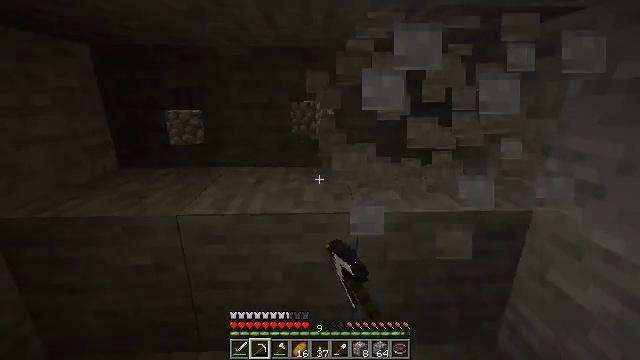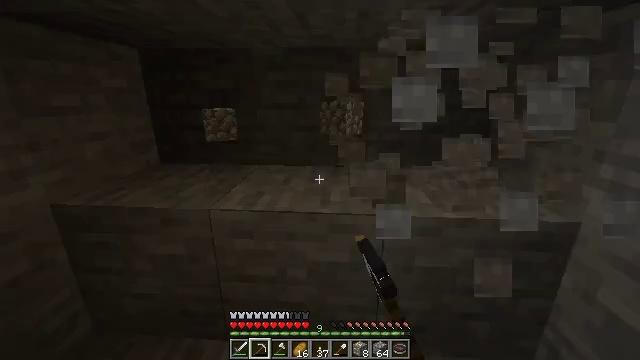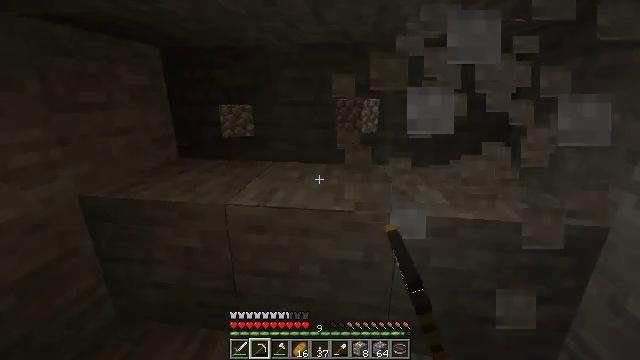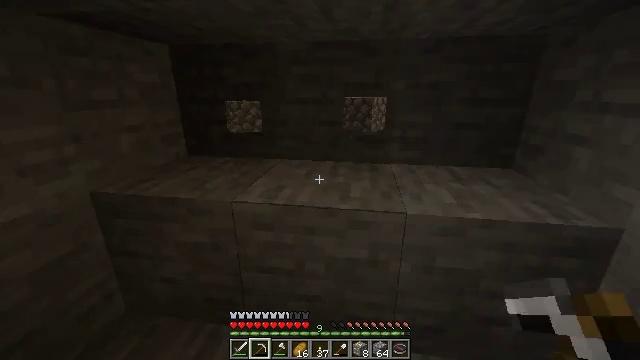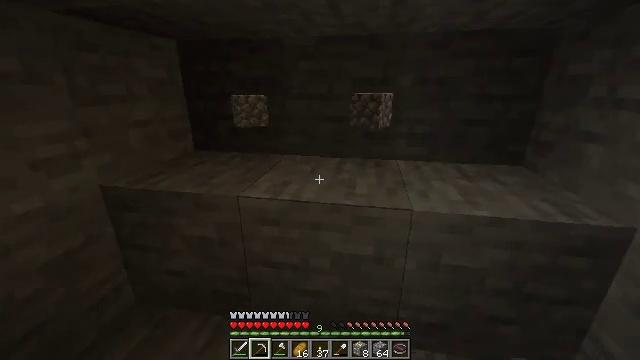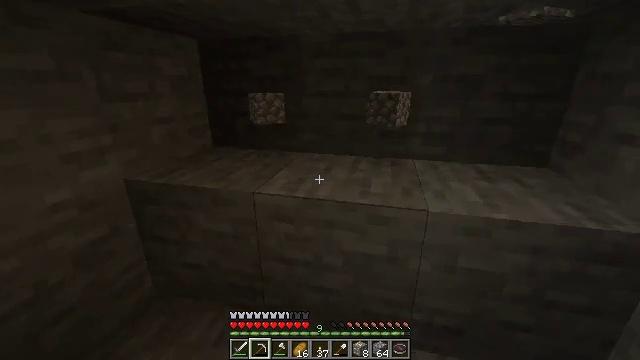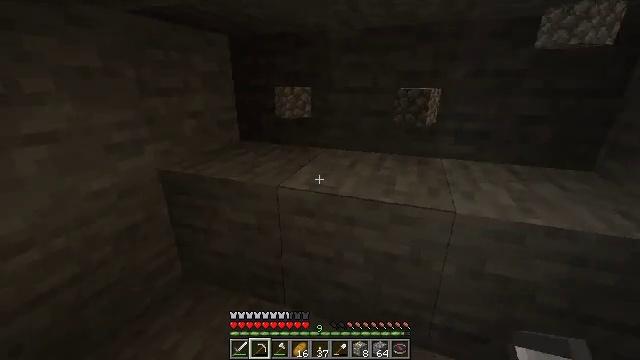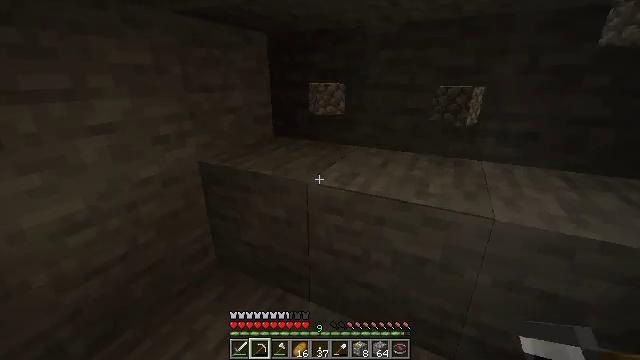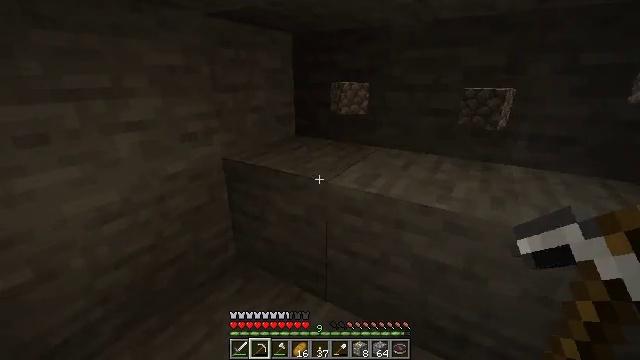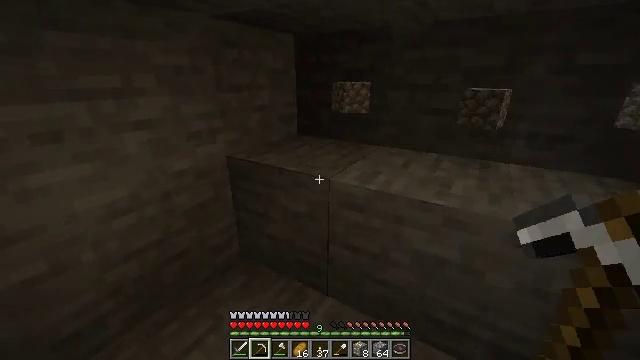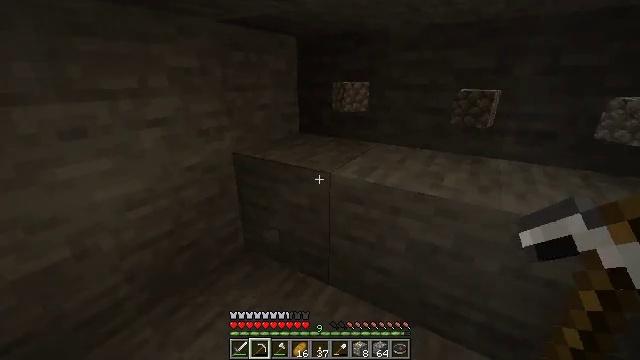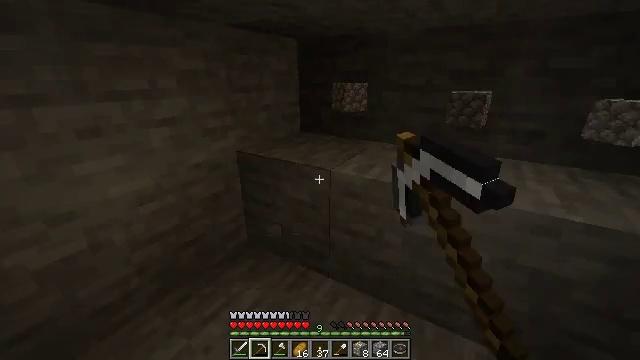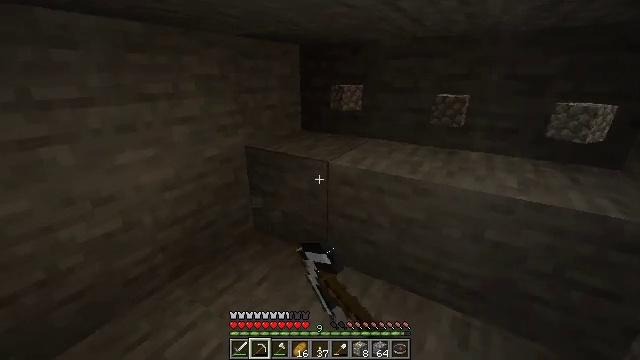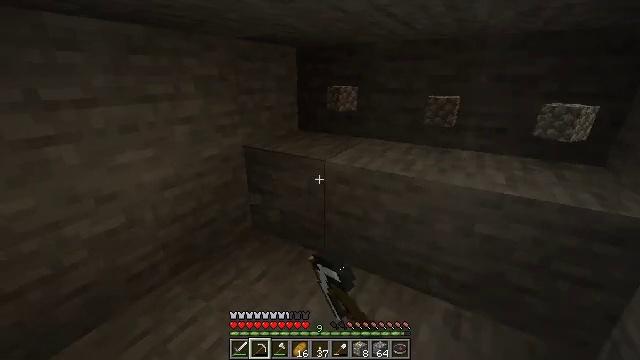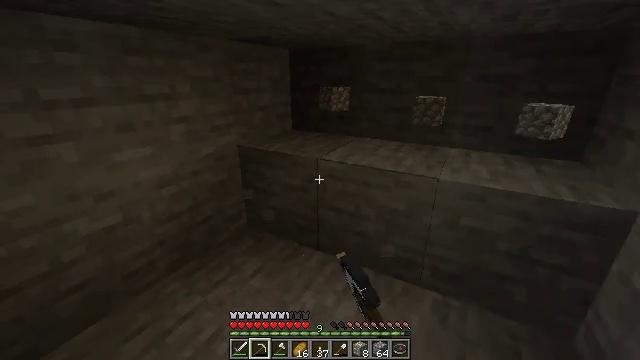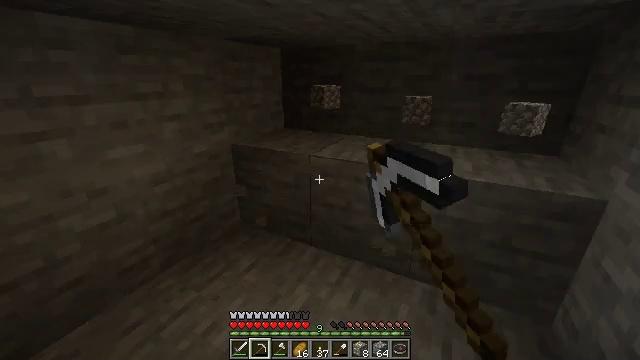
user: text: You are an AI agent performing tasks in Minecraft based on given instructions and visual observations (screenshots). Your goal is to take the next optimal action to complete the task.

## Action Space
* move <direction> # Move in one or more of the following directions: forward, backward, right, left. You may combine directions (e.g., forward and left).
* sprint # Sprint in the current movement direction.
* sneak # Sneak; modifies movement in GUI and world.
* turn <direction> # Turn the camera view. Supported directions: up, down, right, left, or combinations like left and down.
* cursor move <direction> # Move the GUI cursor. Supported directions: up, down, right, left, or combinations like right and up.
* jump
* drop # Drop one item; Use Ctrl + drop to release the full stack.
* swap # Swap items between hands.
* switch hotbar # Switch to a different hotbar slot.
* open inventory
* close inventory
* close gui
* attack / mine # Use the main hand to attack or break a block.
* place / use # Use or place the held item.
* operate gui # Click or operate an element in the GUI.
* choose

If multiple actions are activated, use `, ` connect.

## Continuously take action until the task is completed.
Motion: motion action
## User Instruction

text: Dig up the stone with a tool.
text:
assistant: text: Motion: turn left
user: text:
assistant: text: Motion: turn left
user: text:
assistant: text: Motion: turn left
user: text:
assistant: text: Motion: turn left
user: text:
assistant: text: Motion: turn left
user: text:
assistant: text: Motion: turn left
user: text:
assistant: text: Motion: turn left
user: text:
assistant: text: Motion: turn left
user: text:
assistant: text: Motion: move back
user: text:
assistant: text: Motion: move back, attack / mine
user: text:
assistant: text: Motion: move back, attack / mine
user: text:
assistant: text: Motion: move back, attack / mine
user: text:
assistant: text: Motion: attack / mine
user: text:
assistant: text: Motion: turn right, attack / mine
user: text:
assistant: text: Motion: turn right, attack / mine
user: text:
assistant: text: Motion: attack / mine
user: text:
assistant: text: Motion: attack / mine
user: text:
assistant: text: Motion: attack / mine
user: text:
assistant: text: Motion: attack / mine
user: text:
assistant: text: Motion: attack / mine
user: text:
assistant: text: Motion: attack / mine
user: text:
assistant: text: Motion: attack / mine
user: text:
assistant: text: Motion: attack / mine
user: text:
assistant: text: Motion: attack / mine
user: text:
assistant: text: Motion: turn right, attack / mine
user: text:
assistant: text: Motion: turn right and down, attack / mine
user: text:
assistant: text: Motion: move left, turn right and down, attack / mine
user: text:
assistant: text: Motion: move left, turn right, attack / mine
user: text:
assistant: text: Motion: move left, turn right, attack / mine
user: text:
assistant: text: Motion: move left, attack / mine